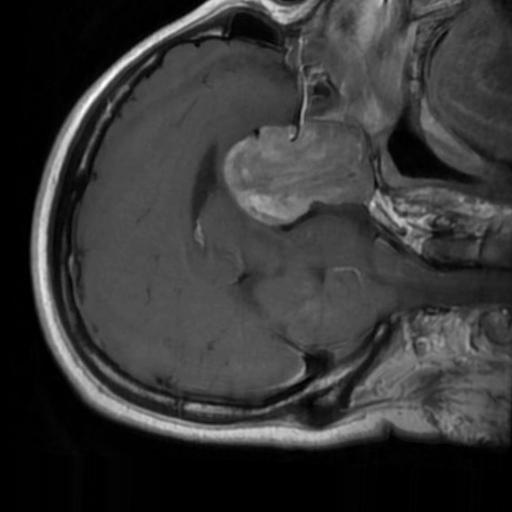
Label: brain_tumor